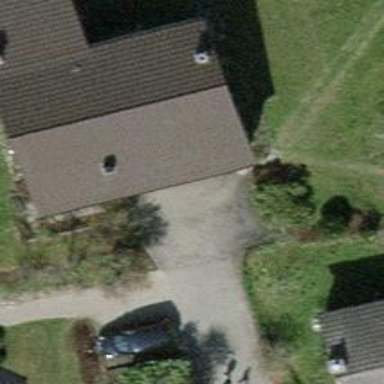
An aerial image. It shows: Simple and straightforward house.